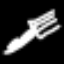
Label: fork